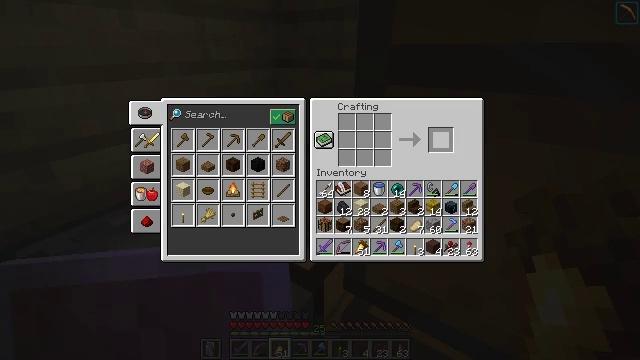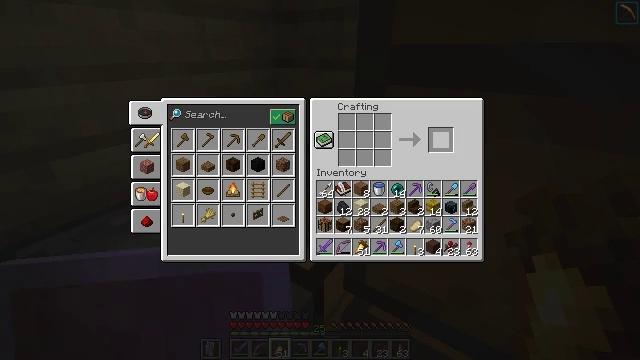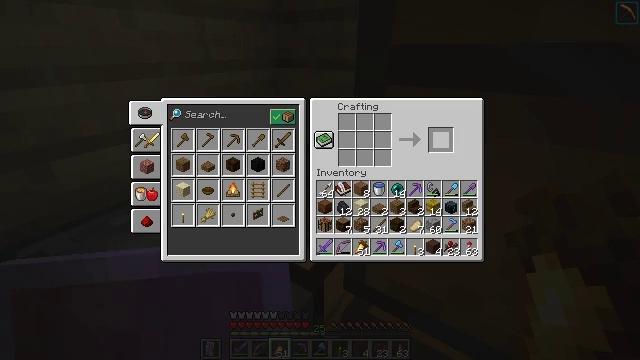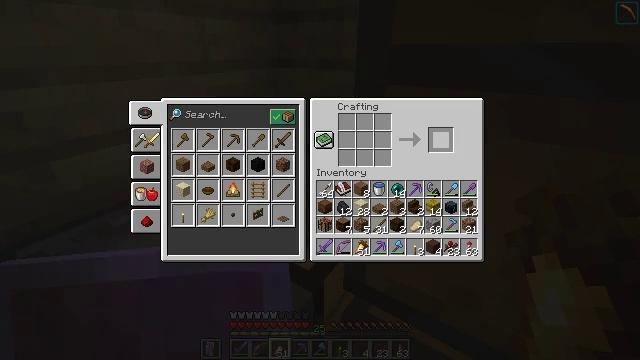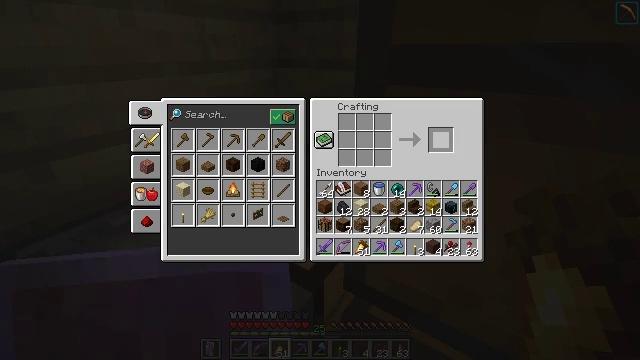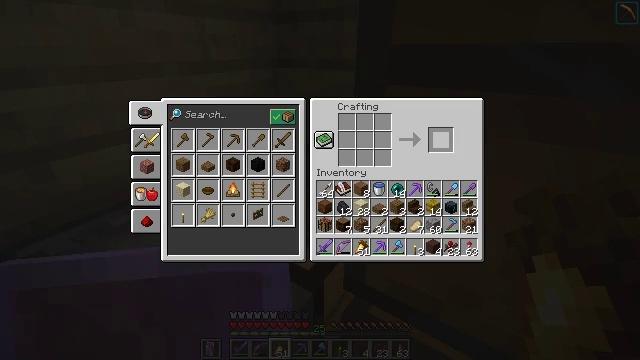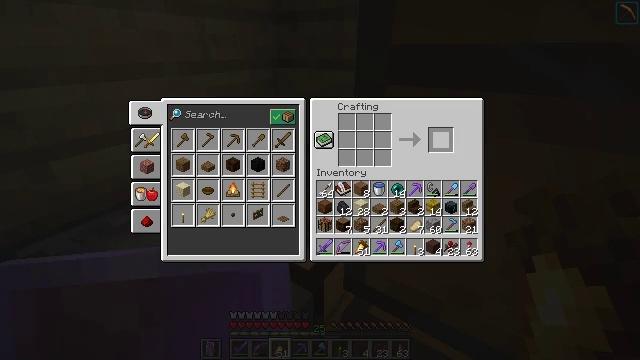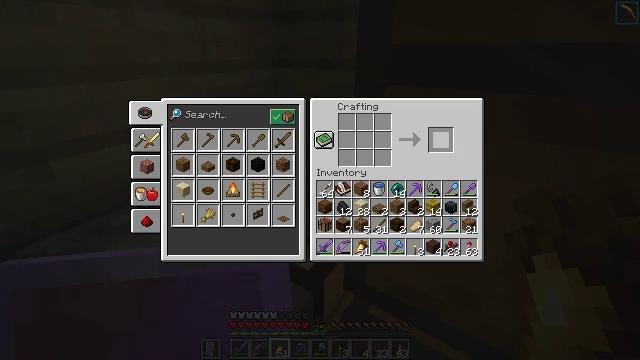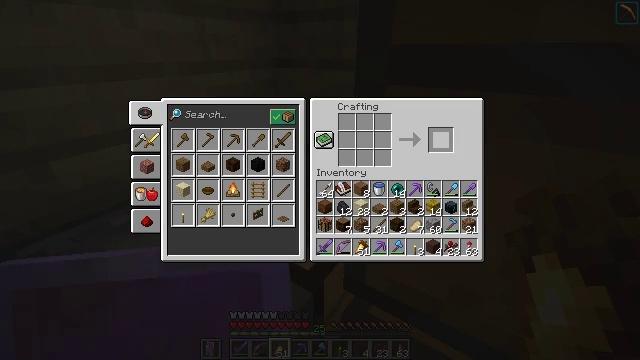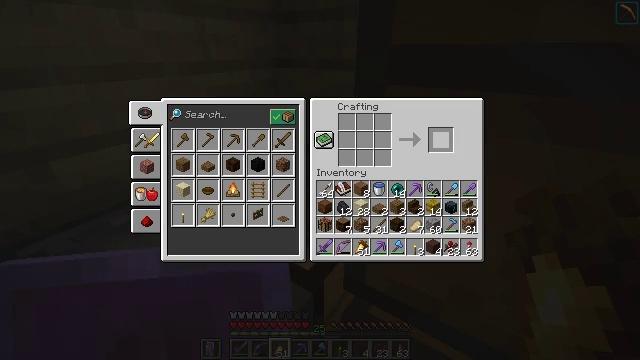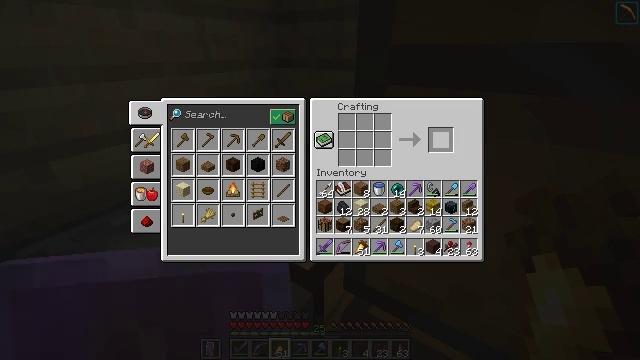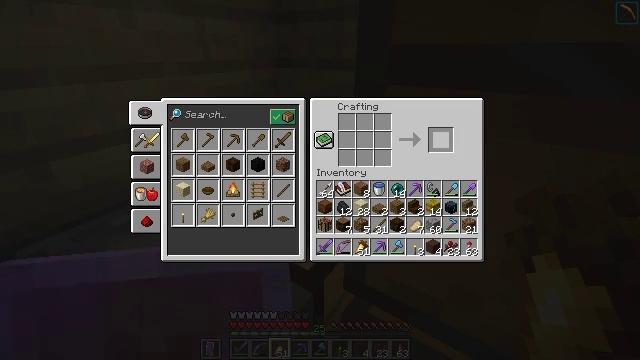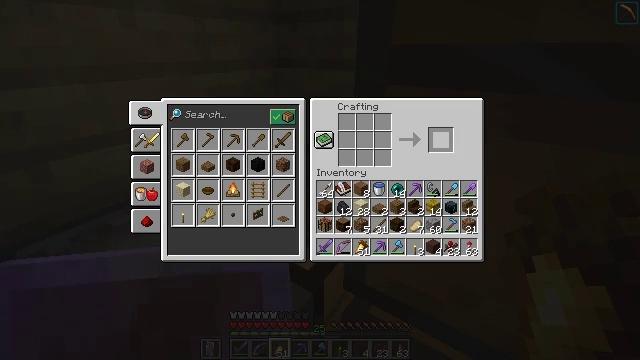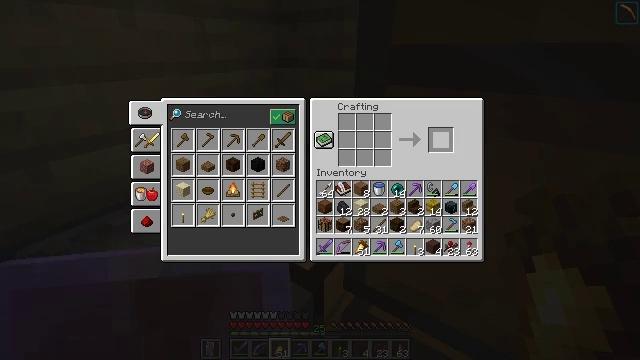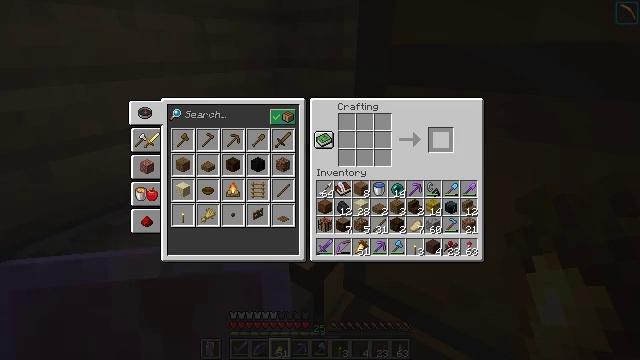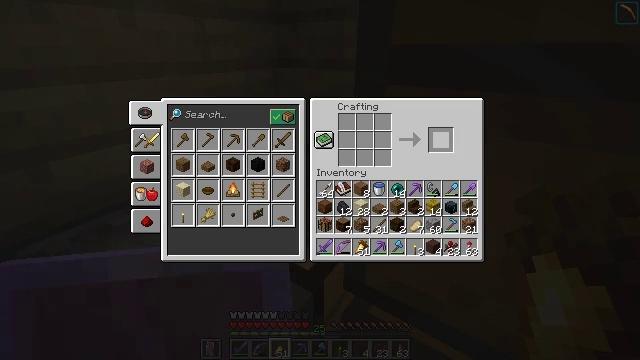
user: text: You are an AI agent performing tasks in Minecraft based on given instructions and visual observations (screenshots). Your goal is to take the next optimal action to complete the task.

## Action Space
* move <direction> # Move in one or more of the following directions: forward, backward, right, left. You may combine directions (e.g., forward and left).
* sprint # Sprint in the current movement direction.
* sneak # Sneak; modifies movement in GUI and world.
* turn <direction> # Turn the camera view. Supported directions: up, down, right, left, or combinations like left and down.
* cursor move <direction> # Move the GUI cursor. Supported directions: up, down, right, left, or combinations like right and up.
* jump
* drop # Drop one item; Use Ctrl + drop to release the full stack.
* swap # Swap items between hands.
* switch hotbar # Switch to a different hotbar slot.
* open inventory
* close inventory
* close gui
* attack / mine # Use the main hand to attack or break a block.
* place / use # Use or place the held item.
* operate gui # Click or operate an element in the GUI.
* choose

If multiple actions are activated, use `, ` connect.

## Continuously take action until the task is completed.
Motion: motion action
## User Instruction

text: Mine the cocoa pods for beans.
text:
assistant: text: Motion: no_op
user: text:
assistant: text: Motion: no_op
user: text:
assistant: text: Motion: no_op
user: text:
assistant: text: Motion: no_op
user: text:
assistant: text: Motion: no_op
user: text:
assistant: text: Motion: no_op
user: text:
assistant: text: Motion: no_op
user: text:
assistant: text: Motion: no_op
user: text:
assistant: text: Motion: no_op
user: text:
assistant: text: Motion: no_op
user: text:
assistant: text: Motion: no_op
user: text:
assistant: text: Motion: no_op
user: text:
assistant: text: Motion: no_op
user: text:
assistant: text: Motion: no_op
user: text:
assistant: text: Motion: no_op
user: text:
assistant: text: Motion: no_op
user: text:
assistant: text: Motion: no_op
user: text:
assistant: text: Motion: no_op
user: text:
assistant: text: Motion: no_op
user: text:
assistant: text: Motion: no_op
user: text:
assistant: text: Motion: no_op
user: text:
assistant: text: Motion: no_op
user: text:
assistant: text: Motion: no_op
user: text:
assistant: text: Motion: no_op
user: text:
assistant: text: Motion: no_op
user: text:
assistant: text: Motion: no_op
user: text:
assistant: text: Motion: no_op
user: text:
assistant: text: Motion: no_op
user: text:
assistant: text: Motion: no_op
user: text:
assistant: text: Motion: no_op